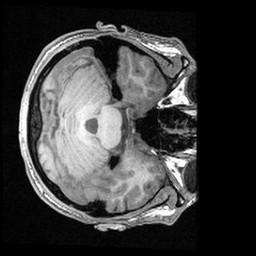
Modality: T1w
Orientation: axial
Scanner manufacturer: ge
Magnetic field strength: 3 T
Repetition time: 0.008376 s
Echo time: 0.003268 s